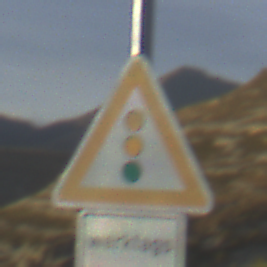
Verkehrszeichen: Lichtzeichenanlage
Zusatzzeichen unten: ZeitangabenMitBeschraenkungAufWochentage1
Umgebung: Outdoor, Nature
Tageszeit: SunriseSunset
Wetter: PartlyCloudy
Licht: Natural
Jahreszeit: NotSpecified
Kontrast: HighContrast